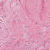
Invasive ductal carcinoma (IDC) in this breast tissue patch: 1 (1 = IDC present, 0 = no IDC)